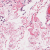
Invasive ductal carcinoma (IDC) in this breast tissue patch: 1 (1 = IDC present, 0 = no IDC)